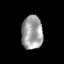
Tissue: prostate
Cell type: T cells
Senescence score: 0.3576
Nuclear area (px): 699
Mean DAPI intensity: 159.896